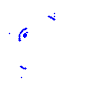
Particle: proton